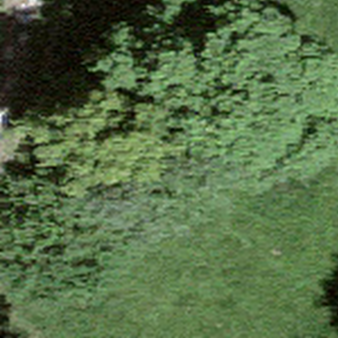
Label: other